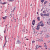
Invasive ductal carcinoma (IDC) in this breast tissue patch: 1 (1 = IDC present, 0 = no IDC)